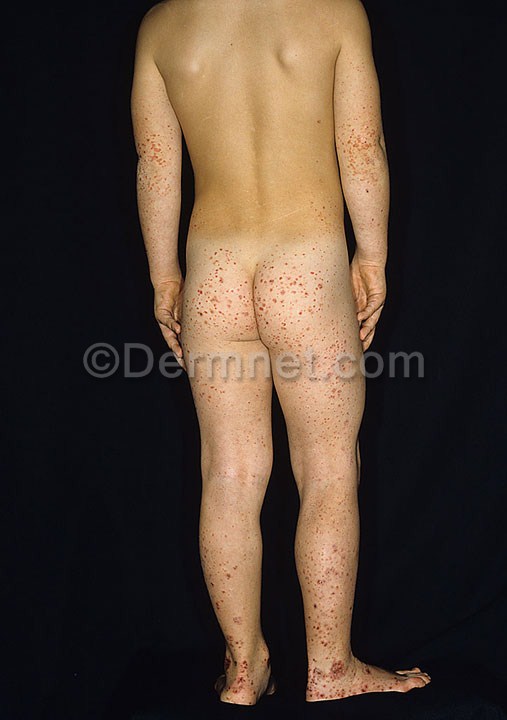
Disease: Vasculitis Photos